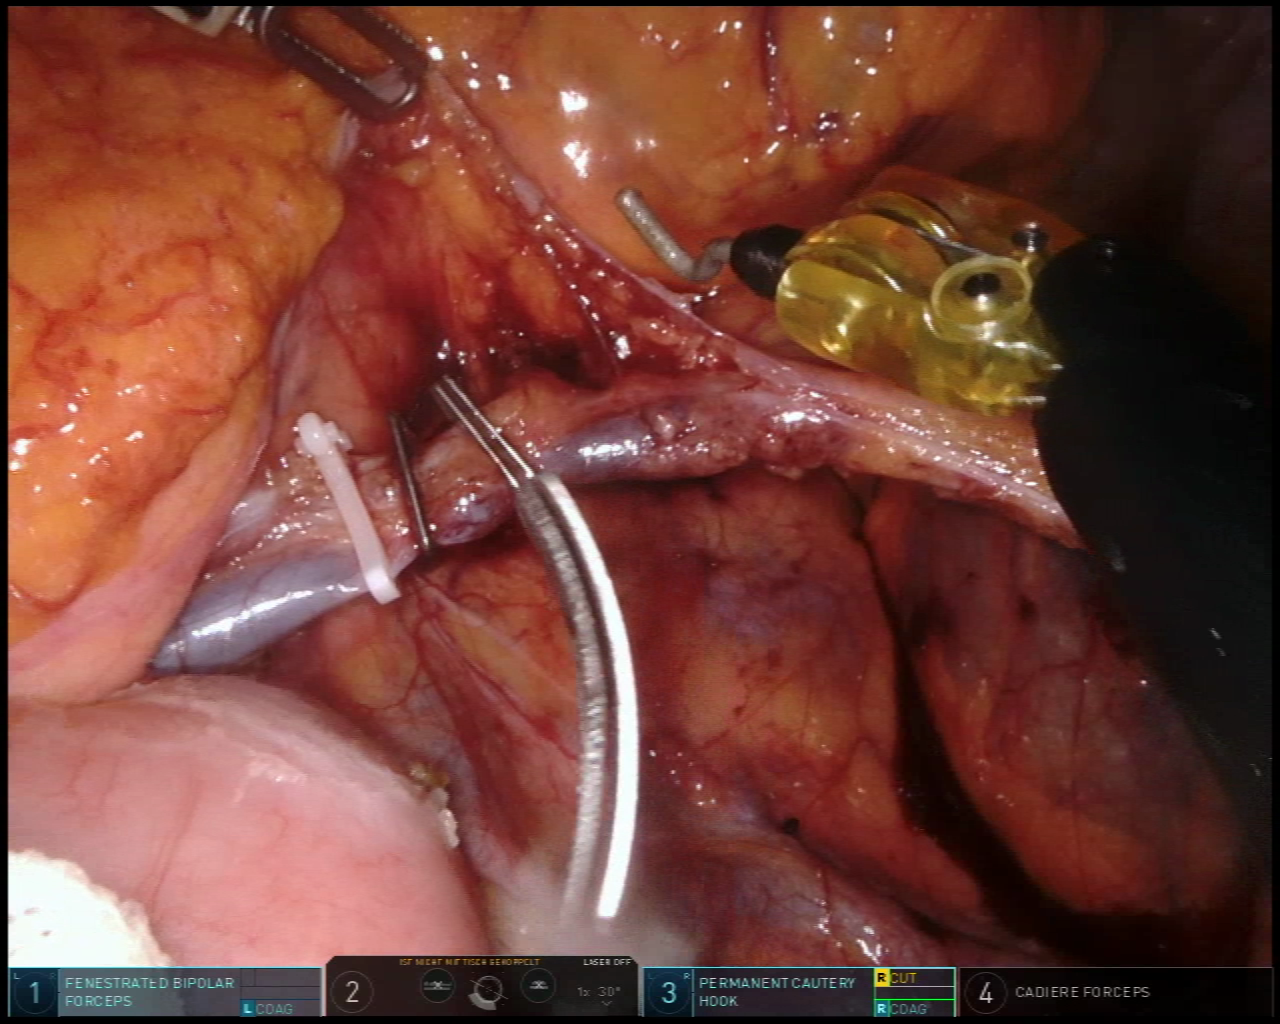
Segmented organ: intestinal_veins
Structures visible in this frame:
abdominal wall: no
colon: no
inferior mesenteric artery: no
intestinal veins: yes
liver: no
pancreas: no
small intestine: yes
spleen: no
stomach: no
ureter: no
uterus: no
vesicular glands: no